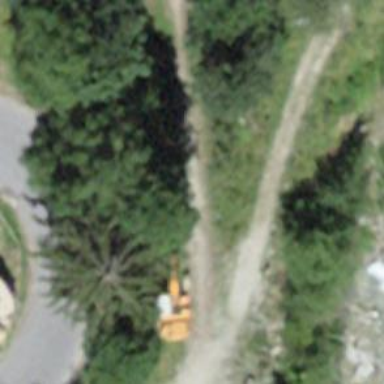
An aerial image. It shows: Downhill track with ground surface. The track is of grade2 quality.